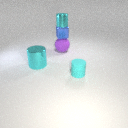
small cyan rubber cylinder in front of large cyan metal cylinder